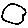
Label: circle